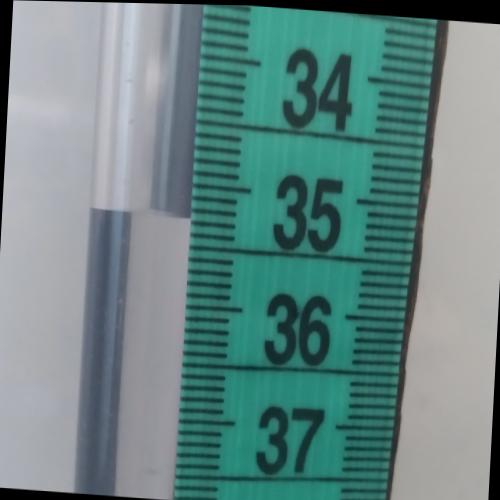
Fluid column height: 35.3 cm